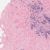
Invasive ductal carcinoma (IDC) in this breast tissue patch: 0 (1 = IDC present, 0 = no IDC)